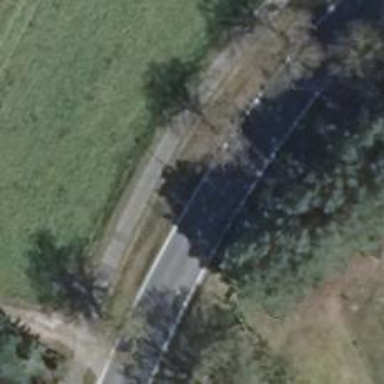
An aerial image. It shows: Secondary road with asphalt surface.